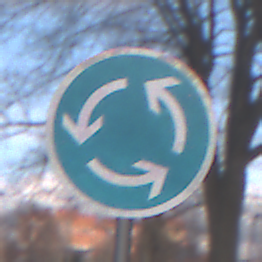
Verkehrszeichen: Kreisverkehr
Umgebung: Outdoor, Nature
Tageszeit: MorningAfternoon
Wetter: PartlyCloudy
Licht: Natural
Jahreszeit: NotSpecified
Kontrast: HighContrast